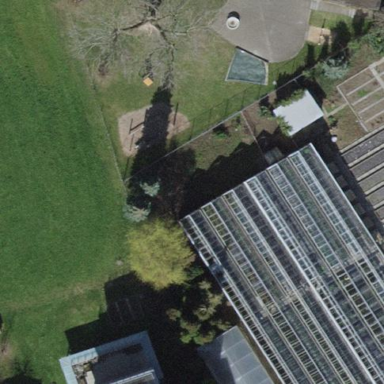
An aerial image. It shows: Greenhouse.